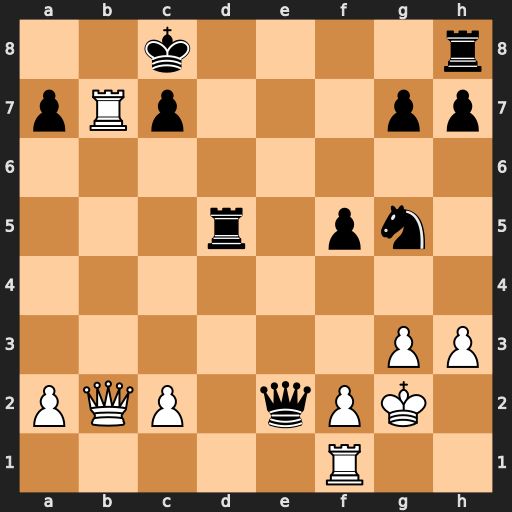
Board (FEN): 2k4r/pRp3pp/8/3r1pn1/8/6PP/PQP1qPK1/5R2
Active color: w
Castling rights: -
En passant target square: -
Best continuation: Rb8+ Kd7 Qxg7+